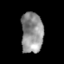
Tissue: lung
Cell type: Myeloid cells
Senescence score: 0.2032
Nuclear area (px): 876
Mean DAPI intensity: 144.791